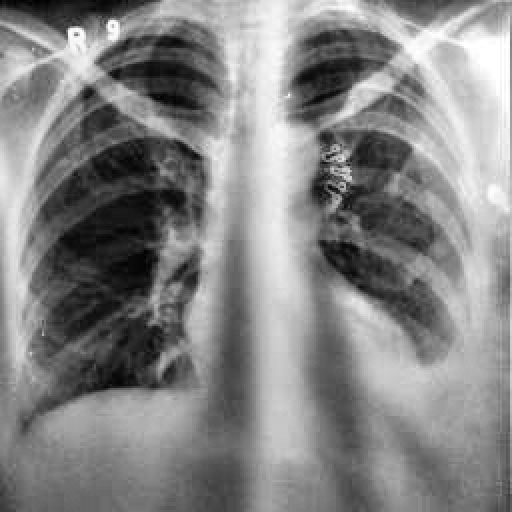
Finding: TUBERCULOSIS